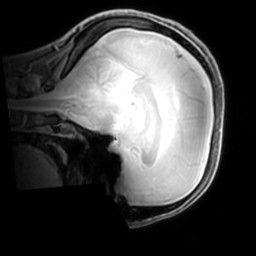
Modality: PDw
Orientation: sagittal
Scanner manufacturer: philips
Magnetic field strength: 7 T
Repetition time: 0.008 s
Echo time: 0.001974 s